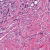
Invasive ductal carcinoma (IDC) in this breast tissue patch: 0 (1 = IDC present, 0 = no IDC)